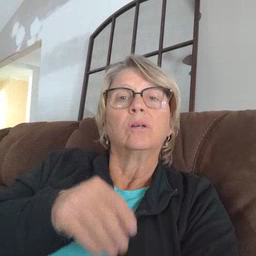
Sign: after